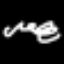
Label: squiggle